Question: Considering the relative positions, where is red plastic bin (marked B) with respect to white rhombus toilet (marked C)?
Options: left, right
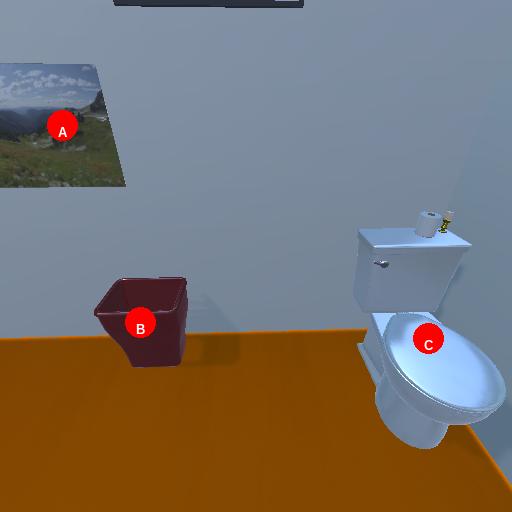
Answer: left